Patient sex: M
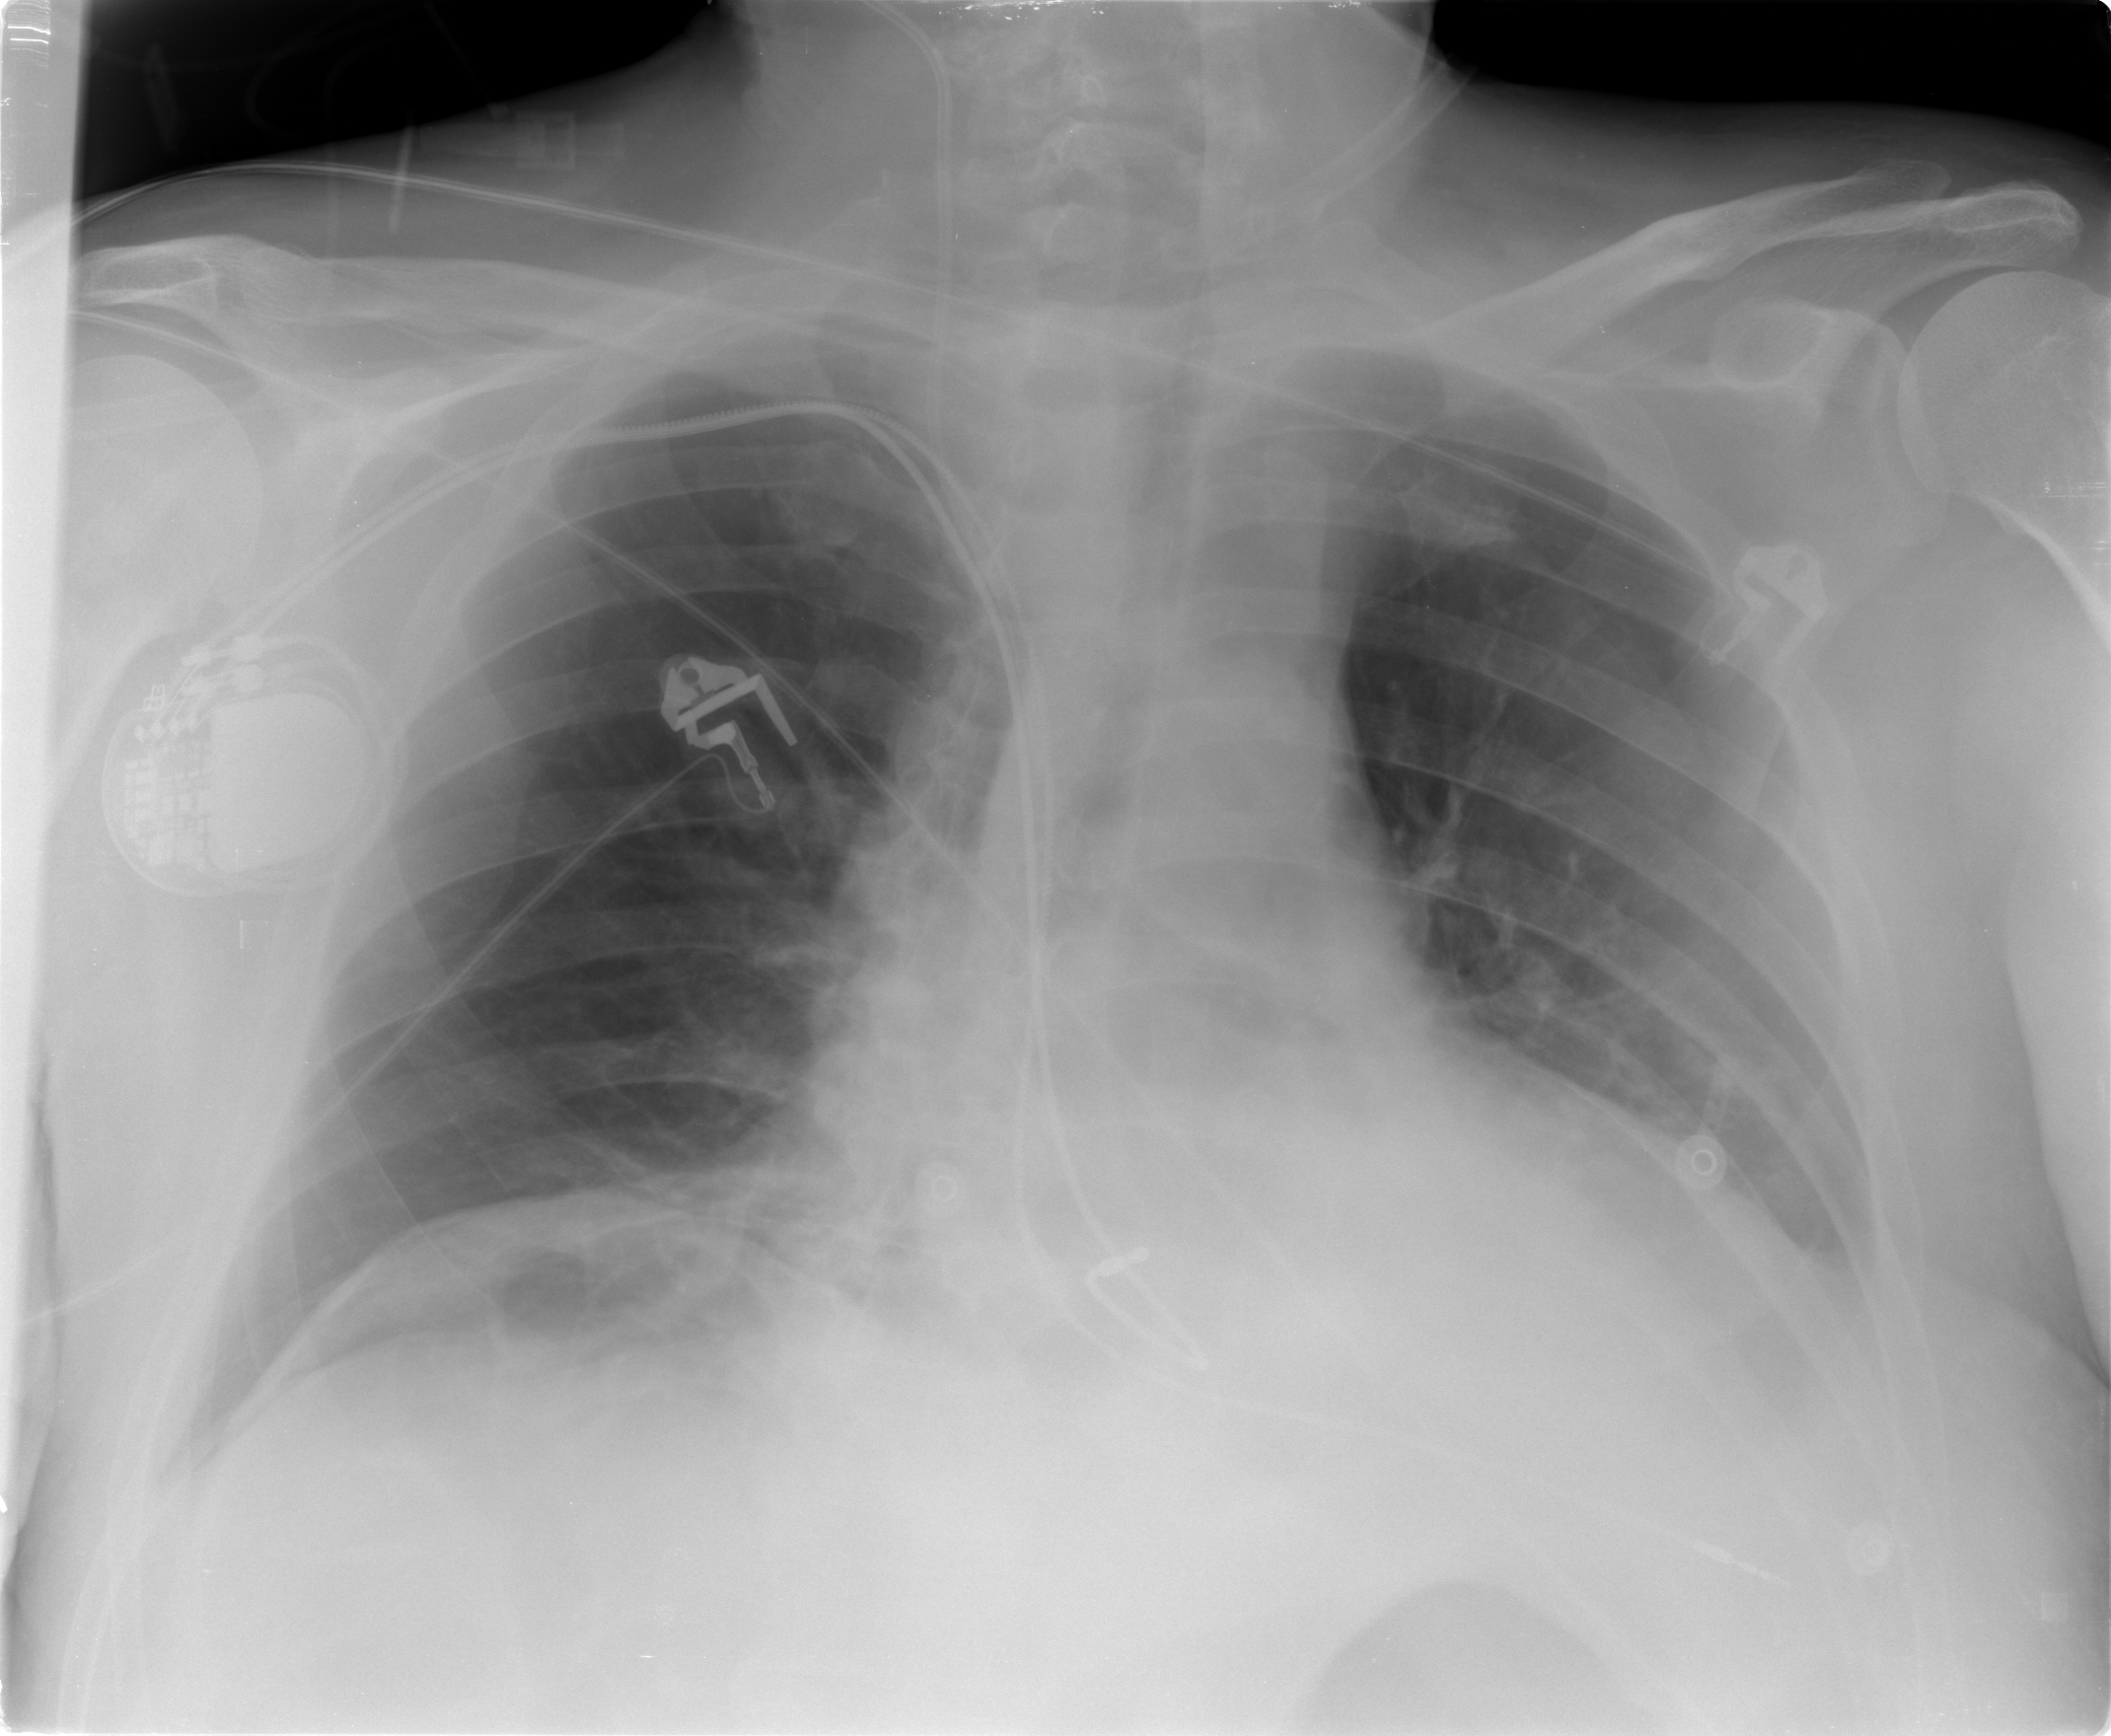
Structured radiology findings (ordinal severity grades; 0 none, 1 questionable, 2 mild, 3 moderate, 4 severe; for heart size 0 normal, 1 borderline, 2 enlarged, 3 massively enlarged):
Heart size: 2
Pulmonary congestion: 0
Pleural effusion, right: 0
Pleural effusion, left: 2
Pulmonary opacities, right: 0
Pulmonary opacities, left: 0
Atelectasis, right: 2
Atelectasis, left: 2